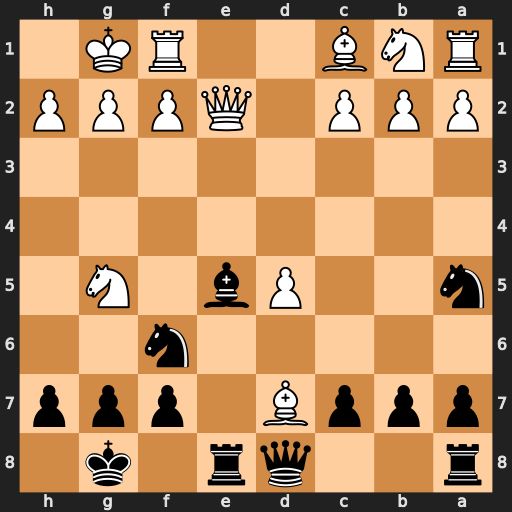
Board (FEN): r2qr1k1/pppB1ppp/5n2/n2Pb1N1/8/8/PPP1QPPP/RNB2RK1
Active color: b
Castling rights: -
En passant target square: -
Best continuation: Bxh2+ Kxh2 Rxe2